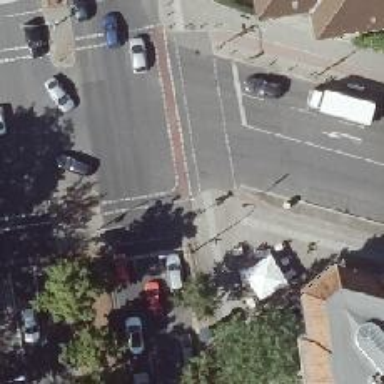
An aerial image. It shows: Asphalt footway with marked crossing equipped with traffic signals.